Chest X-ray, PA view. Patient: 49 years old, sex M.
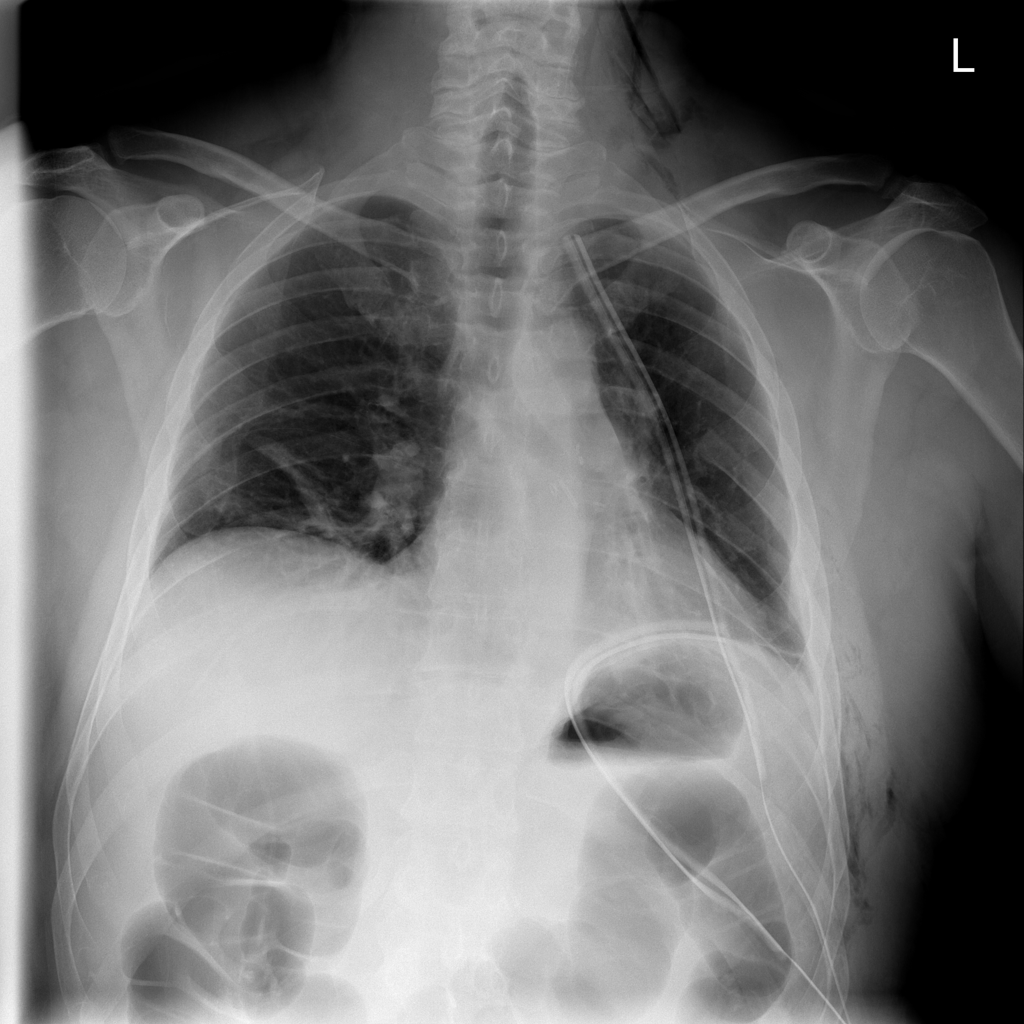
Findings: No Finding